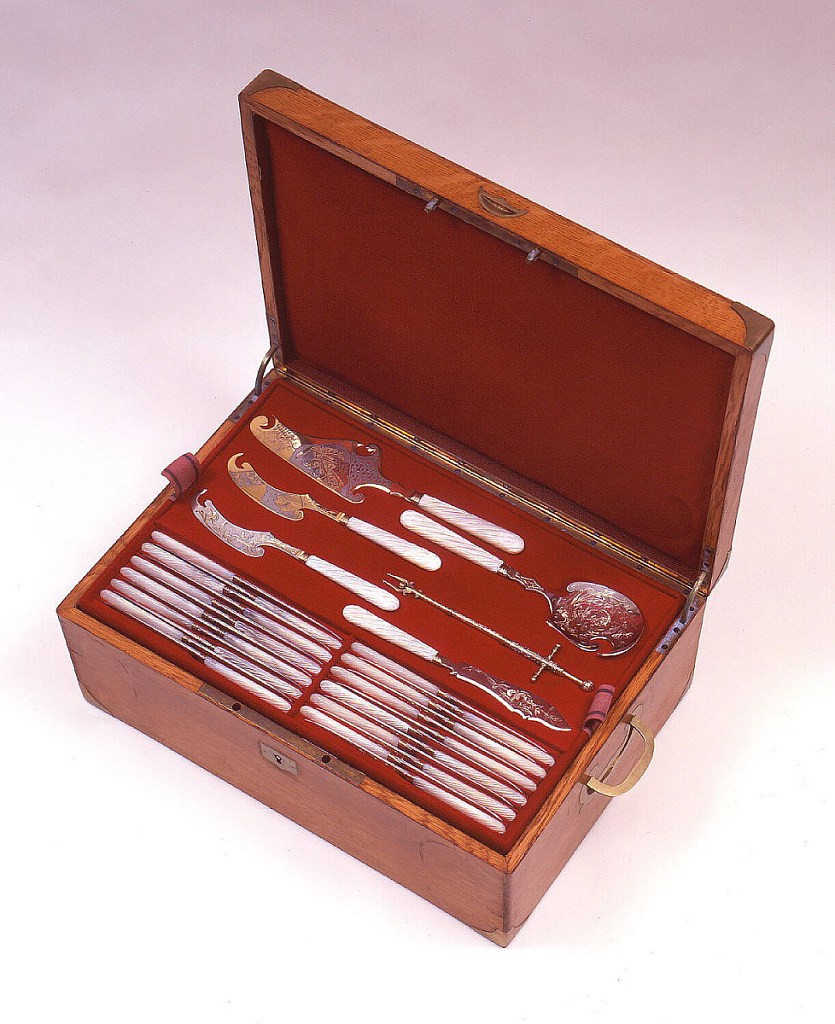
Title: Key
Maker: Unknown
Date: ca. 1890
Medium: metal
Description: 1996-56-1/81: Eighty-one piece dessert service consisting of var...;     1996-56-1: Oval bowl with plain narrow stem. Stem continues t...;     1996-56-10: Four tined fork with thin tines. Plain narrow stem...;     1996-56-11: Oval bowl with plain narrow stem. Stem continues t...;     1996-56-12: Four tined fork with thin tines. Plain narrow stem...;     1996-56-13: Oval bowl with plain narrow stem. Stem continues t...;     1996-56-14: Four tined fork with thin tines. Plain narrow stem...;     1996-56-15: Oval bowl with plain narrow stem. Stem continues t...;     1996-56-16: Four tined fork with thin tines. Plain narrow stem...;     1996-56-17: Oval bowl with plain narrow stem. Stem continues t...;     1996-56-18: Four tined fork with thin tines. Plain narrow stem...;     1996-56-19: Oval bowl with plain narrow stem. Stem splits to f...;     1996-56-2: Four tined fork with thin tines. Plain narrow stem...;     1996-56-20: Four tined fork with thin tines. Plain narrow stem...;     1996-56-21: Oval bowl with plain narrow stem. Stem continues t...;     1996-56-22: Four tined fork with thin tines. Plain narrow stem...;     1996-56-23: Oval bowl with plain narrow stem. Stem continues t...;     1996-56-24: Four tined fork with thin tines. Plain narrow stem...;     1996-56-25: Oval bowl with plain narrow stem. Stem continues t...;     1996-56-26: Oval bowl with plain narrow stem. Stem continues t...;     1996-56-27: Oval bowl with plain narrow stem. Stem continues t...;     1996-56-28: Oval bowl with plain narrow stem. Stem continues t...;     1996-56-29: Oval bowl with plain narrow stem. Stem continues t...;     1996-56-3: Oval bowl with plain narrow stem. Stem continues t...;     1996-56-30: Oval bowl with plain narrow stem. Stem continues t...;     1996-56-31: Oval bowl with plain narrow stem. Stem continues t...;     1996-56-32: Oval bowl with plain narrow stem. Stem continues t...;     1996-56-33: Oval bowl with plain narrow stem. Stem continues t...;     1996-56-34: Oval bowl with plain narrow stem. Stem continues t...;     1996-56-35: Oval bowl with plain narrow stem. Stem continues t...;     1996-56-36: Oval bowl with plain narrow stem. Stem continues t...;     1996-56-37: Tongs with oval finger loops, supported by foliate...;     1996-56-38: Scissors with irregular oval finger loops formed o...;     1996-56-39-a,b: Pair of cake tongs consisting of separatable sides...;     1996-56-4: Four tined fork with thin tines. Plain narrow stem...;     1996-56-41: Rounded deep bowl with pierced openwork covering i...;     1996-56-42: Bowl formed of three large leaves in trefoil shape...;     1996-56-43: Oval shaped bowl. Handle formed in the shape of a ...;     1996-56-44: Three wide tines with pointed tips, in flared trid...;     1996-56-45: Two tined fork. Tines flaring outwards to pointed ...;     1996-56-46: Triangular shaped bowl. At neck, relief clam shell...;     1996-56-47: Deep round bowl, thin neck and stem with plain sur...;     1996-56-48: Axe-shaped blade with curved cutting edge, turning...;     1996-56-49: Spade shaped server with flat square head with bev...;     1996-56-5: Oval bowl with plain narrow stem. Stem continues t...;     1996-56-50: Oval shaped bowl, narrow stem, leading to large le...;     1996-56-51: Oval shaped bowl, narrow stem, leading to large tr...;     1996-56-52: One of twelve dessert knives. Rectangular blade wi...;     1996-56-53: One of twelve dessert knives. Rectangular blade wi...;     1996-56-54: One of twelve dessert knives. Rectangular blade wi...;     1996-56-55: One of twelve dessert knives. Rectangular blade wi...;     1996-56-56: One of twelve dessert knives. Rectangular blade wi...;     1996-56-57: One of twelve dessert knives. Recta